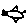
Label: bird